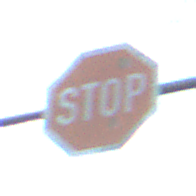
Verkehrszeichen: Stop
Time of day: SunriseSunset
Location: Outdoor (Nature)
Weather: PartlyCloudy
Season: NotSpecified
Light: Natural